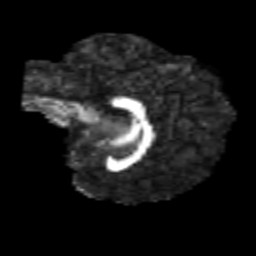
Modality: FA
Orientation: sagittal
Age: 20
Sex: female
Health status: healthy